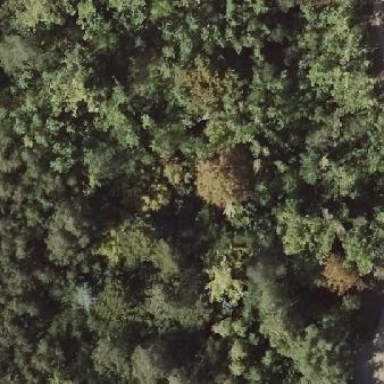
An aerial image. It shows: Mixed woodland area enclosed by fence. The trees have mix of leaf types and cycles.